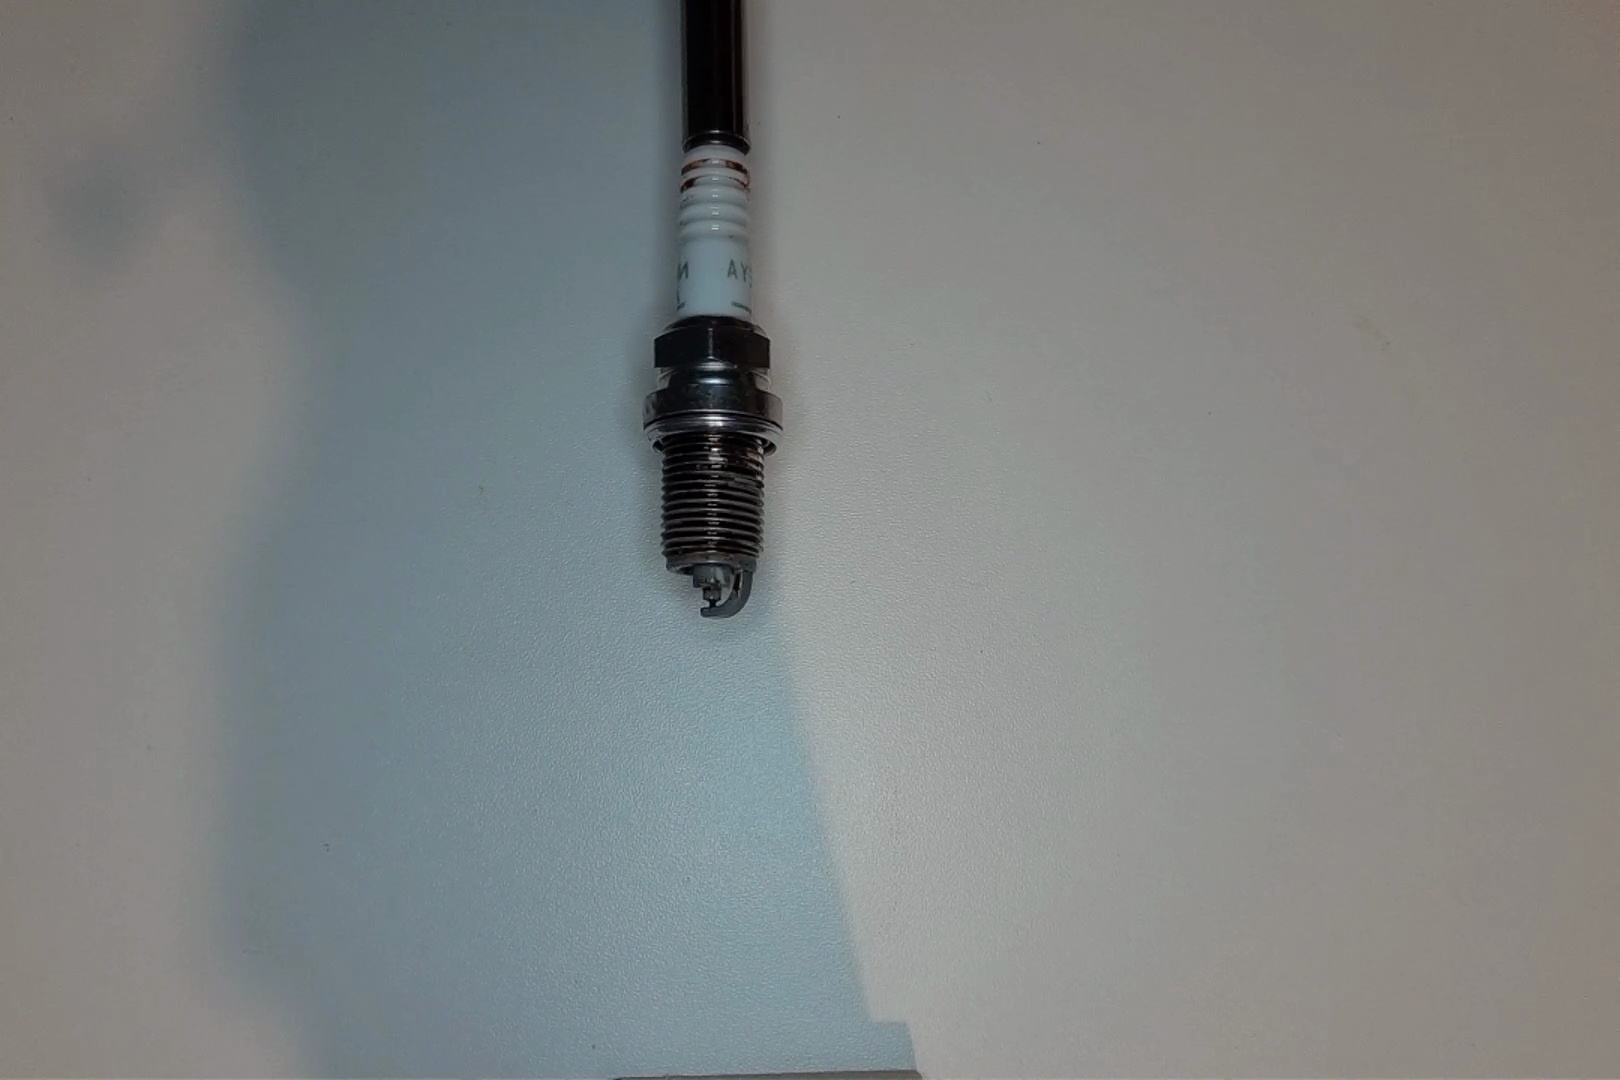
Label: anomaly